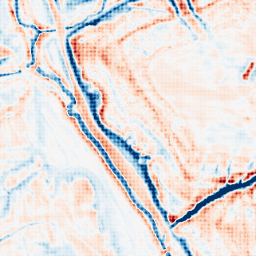
Category: edge_preserving
Decomposition family: bilateral
Decomposition parameters: d: 21
sigma_color: 100
sigma_space: 50
Upsampling method: sinc_hamming
Upsampling parameters: scale: 8
kernel_size: 8
Upsampling scale: 8